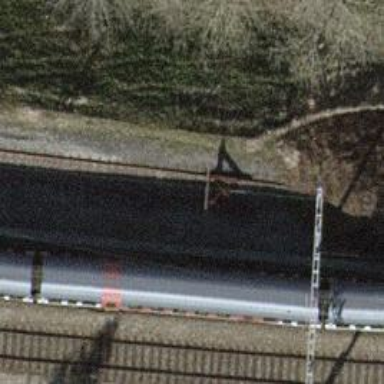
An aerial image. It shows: Railway buffer stop.